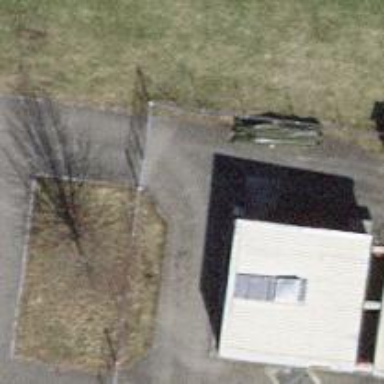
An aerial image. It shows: Gate.